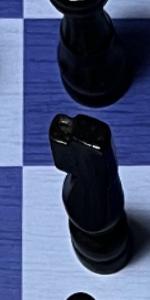
Label: Knight_Black